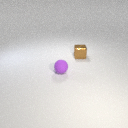
small purple rubber sphere in front of small brown metal cube